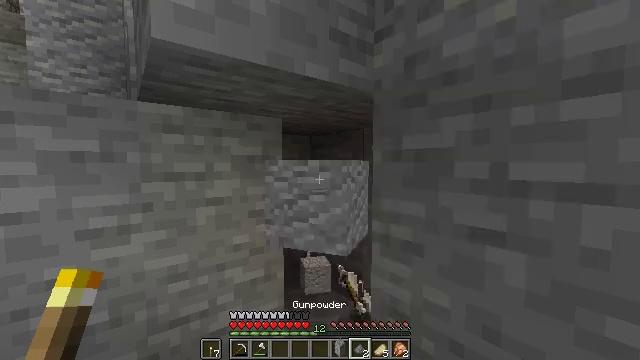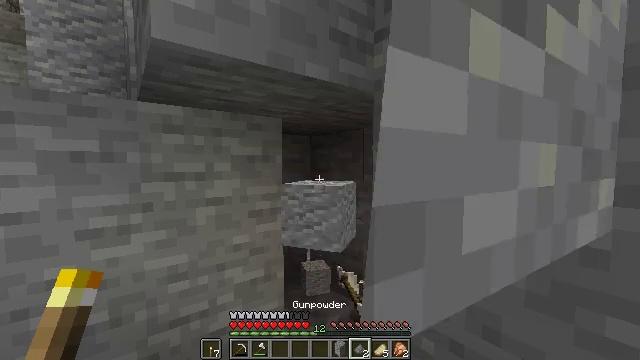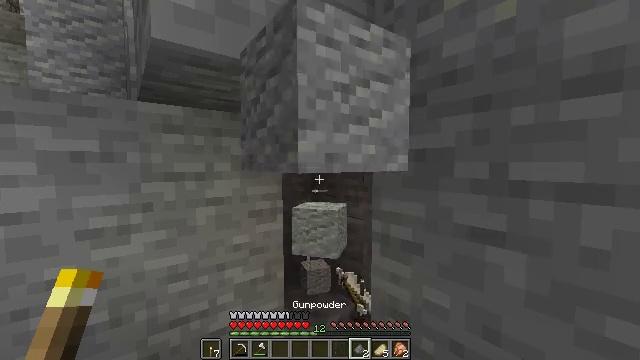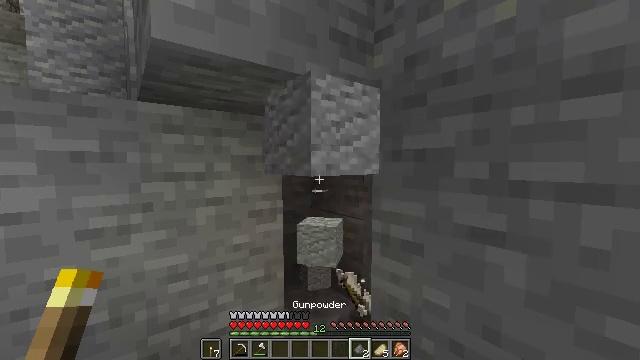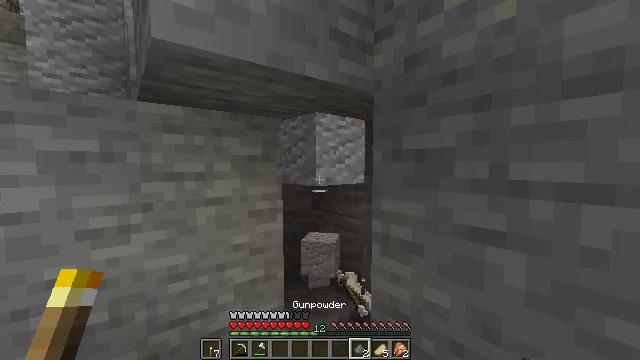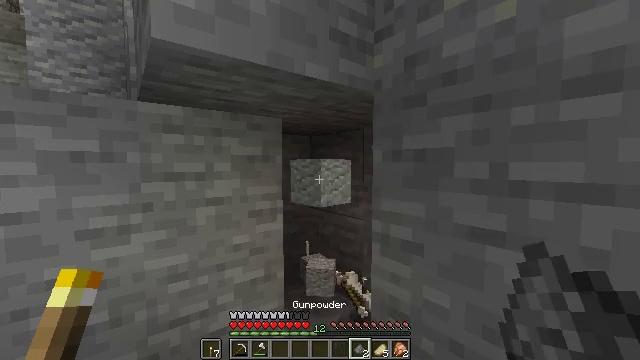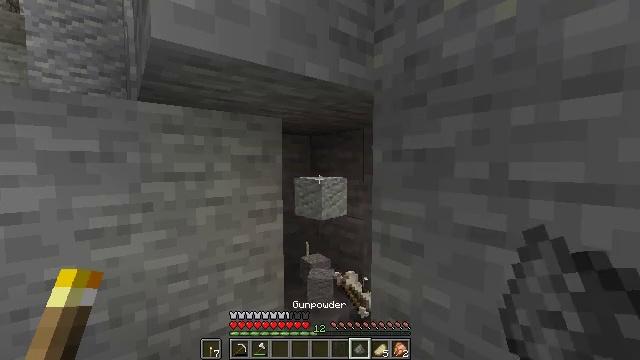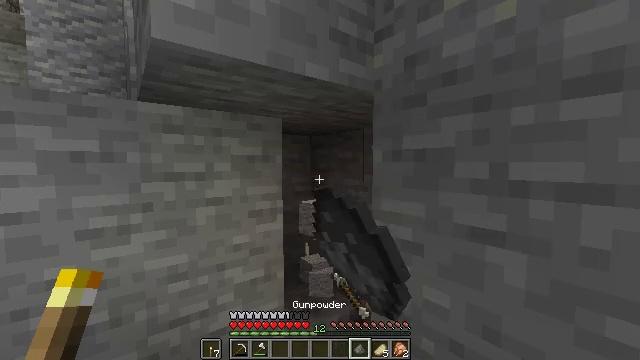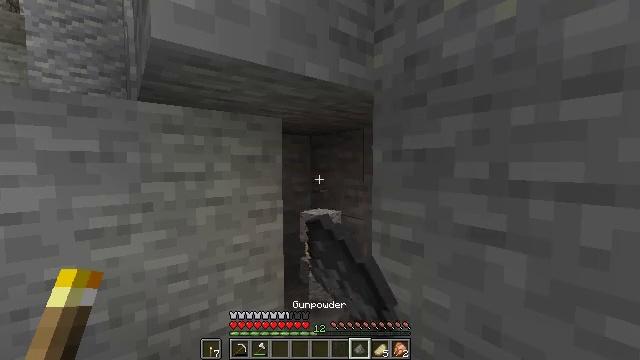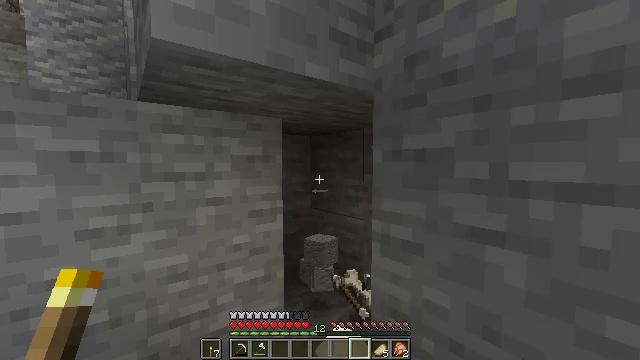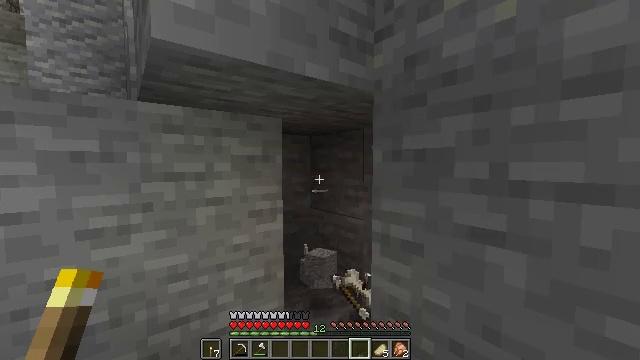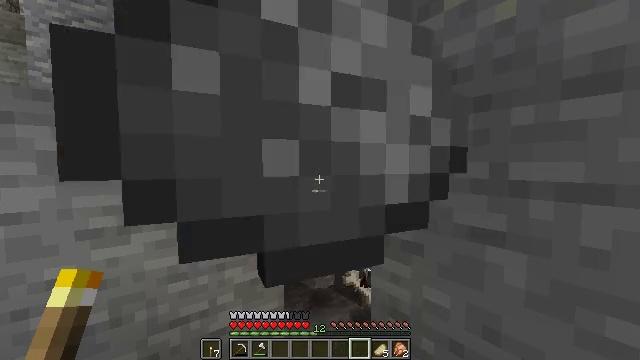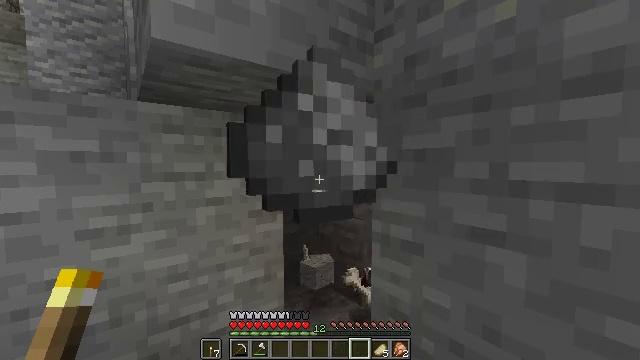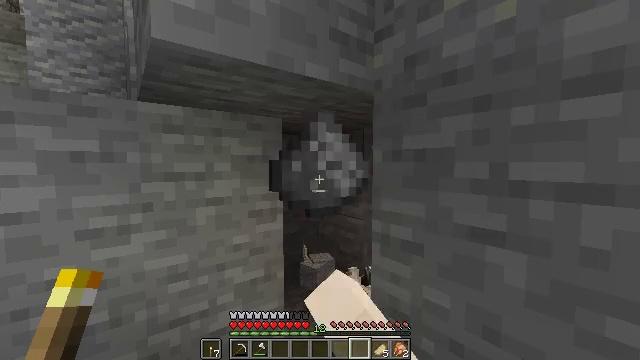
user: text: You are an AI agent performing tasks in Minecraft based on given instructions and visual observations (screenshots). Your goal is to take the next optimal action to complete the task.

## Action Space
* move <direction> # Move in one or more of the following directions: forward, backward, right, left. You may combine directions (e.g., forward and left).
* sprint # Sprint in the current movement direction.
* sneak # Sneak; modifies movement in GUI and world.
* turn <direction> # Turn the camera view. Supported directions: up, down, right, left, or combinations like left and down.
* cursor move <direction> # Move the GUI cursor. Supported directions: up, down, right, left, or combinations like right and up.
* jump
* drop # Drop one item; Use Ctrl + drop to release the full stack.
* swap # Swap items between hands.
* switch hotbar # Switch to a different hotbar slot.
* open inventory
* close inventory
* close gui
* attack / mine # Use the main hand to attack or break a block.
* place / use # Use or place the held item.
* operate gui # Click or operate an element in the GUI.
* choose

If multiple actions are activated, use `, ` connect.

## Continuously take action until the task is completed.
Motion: motion action
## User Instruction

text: Drop gunpowder.
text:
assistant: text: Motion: no_op
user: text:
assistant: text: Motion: no_op
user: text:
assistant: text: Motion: no_op
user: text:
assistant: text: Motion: no_op
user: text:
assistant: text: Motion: no_op
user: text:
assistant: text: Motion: drop
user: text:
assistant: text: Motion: drop
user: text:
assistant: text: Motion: no_op
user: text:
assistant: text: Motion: drop
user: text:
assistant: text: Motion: drop
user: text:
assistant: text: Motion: no_op
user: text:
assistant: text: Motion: drop
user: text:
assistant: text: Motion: drop
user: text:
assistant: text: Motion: drop